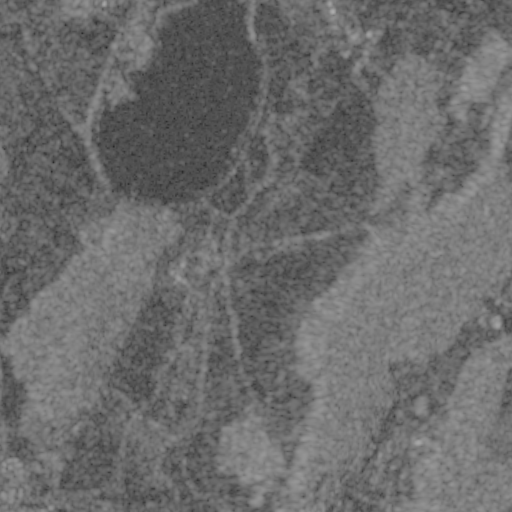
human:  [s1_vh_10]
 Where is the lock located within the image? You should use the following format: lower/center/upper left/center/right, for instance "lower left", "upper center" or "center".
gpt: The lock is located in the lower left of the image.
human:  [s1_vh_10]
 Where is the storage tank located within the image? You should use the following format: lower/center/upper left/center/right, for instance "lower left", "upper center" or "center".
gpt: The storage tank is located in the upper right of the image.
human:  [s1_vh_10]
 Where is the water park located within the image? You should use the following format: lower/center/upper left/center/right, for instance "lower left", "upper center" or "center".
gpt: The water park is located in the center left of the image.
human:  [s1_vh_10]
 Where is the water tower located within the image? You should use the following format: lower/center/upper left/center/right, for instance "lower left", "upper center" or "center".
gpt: The water tower is located in the lower center of the image.
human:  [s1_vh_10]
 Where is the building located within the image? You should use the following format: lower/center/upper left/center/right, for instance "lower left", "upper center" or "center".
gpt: There is no building in the image.

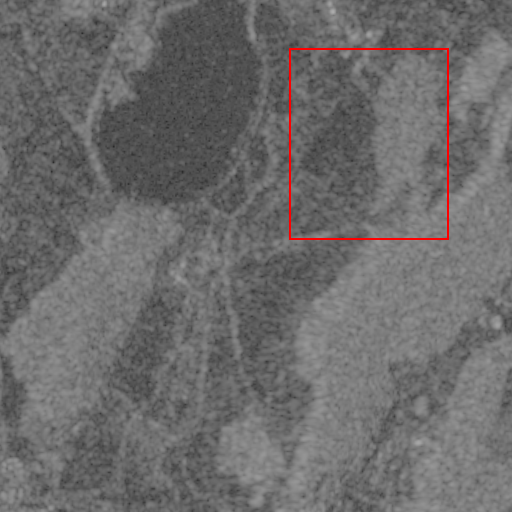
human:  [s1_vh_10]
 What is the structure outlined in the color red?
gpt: The structure outlined in red is a crop field.
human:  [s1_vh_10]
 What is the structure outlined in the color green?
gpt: There is no green outline.